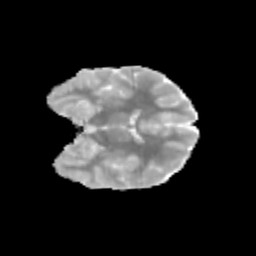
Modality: MD
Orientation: coronal
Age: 11
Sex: female
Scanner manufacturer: siemens
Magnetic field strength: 3 T
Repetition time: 3.8 s
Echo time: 0.07 s